九年级 · 度量几何学
如图, 边长为 12 的正方形 $A B C D$ 的对角线交于点 $O$, 以 $O C$ 为半径的扇形的圆心角 $\angle F O H=90^{\circ}$, 则图中阴影部分面积是 $\qquad$ .


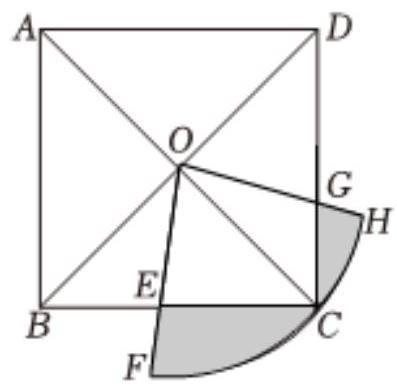
答案:  $18 \pi-4$

解析: 解: 如图, $\because$ 四边形 $A B C D$ 是正方形,

$\therefore A C \perp B D, O A=O C=O B=O D, \angle O B E=\angle O C G=45^{\circ}, S_{\triangle O B C}=\frac{1}{4} S_{\text {四边形 } A B C D}=\frac{1}{4} \times 12 \times 12=36$,
$\because \angle B O C=\angle E O G=90^{\circ}$,

$\therefore \angle B O E=\angle C O G$,

在 $\triangle B O E$ 和 $\triangle C O G$ 中,

$\left\{\begin{array}{l}\angle B O E=\angle C O G \\ O B=O C \\ \angle O B E=\angle O C G\end{array}\right.$,

$\therefore \triangle O B E \cong \triangle O C G(S A S)$,

$\therefore S_{\triangle O B E}=S_{\triangle O C G}$,

$\therefore S_{\text {四边形 } O E C G}=S_{\triangle O B C}=36$,

$\because \triangle O B C$ 是等腰直角三角形, $B C=12$,

$\therefore O B=O C=6 \sqrt{2}$,

$$
\begin{aligned}
& \therefore S_{\text {阴 }}=S_{\text {扇形 } O F H}-S_{\text {四边形 } O E C G} \\
& =\frac{90 \pi \cdot(6 \sqrt{2})^{2}}{360}-4
\end{aligned}
$$

$=18 \pi-4$,

故答案为: $18 \pi-4$.

证明 $\triangle O B E \cong \triangle O C G(S A S)$, 推出 $S_{\triangle O B E}=S_{\triangle O C G}$, 推出 $S_{\text {四边形 } O E C G}=S_{\triangle O B C}=4$, 再根据 $S_{\text {阴 }}=$

$S_{\text {扇形 } O F H}-S_{\text {四边形 } O E C G}$, 求解即可.

本题考查扇形的面积, 全等三角形的判定和性质, 正方形的性质等知识, 解题的关键是正确寻找全等三角形解决问题, 属于中考常考题型.